Interaction volume radius: 5 \u00c5
Interaction volume height: 15 \u00c5
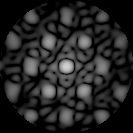
Disorder parameter: 0.4131